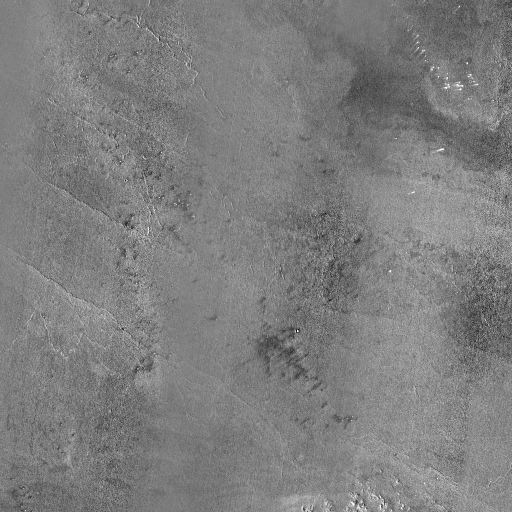
Crater classes present: Background